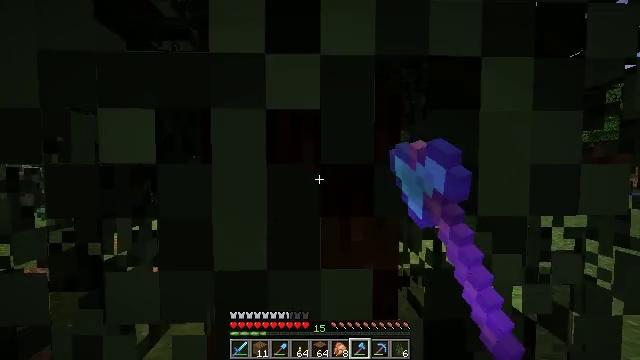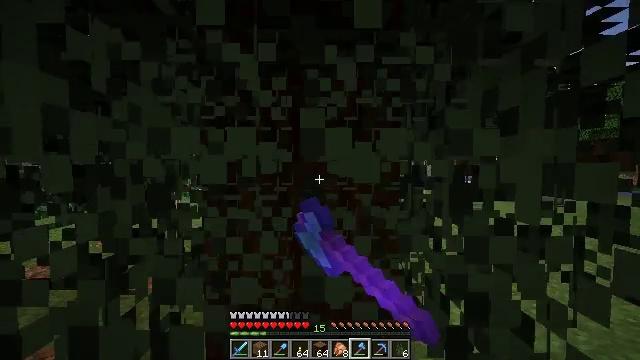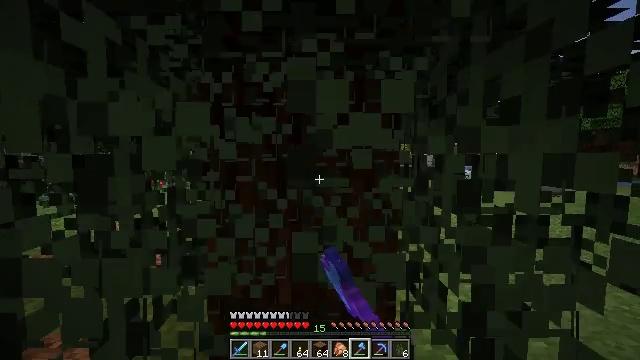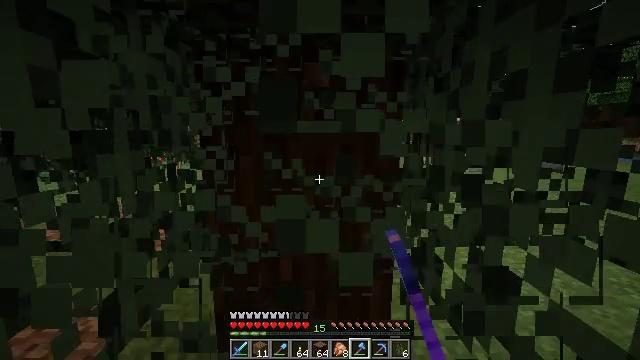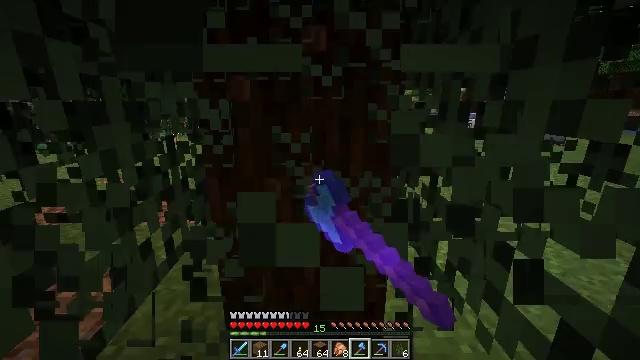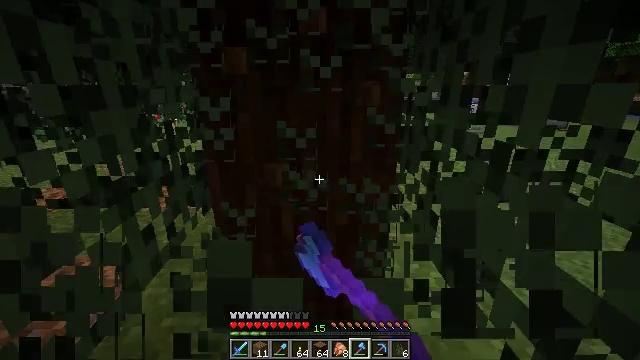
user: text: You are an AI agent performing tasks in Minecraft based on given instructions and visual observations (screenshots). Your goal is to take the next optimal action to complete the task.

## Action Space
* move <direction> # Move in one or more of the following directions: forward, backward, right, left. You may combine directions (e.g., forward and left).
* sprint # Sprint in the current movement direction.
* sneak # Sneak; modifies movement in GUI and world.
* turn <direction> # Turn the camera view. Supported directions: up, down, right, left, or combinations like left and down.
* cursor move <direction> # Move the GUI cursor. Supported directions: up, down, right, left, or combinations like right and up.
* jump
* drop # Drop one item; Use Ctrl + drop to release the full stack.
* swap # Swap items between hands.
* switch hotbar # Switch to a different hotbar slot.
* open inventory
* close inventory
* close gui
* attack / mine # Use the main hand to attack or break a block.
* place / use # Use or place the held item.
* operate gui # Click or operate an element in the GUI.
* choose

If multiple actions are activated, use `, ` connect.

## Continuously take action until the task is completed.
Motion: motion action
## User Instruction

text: Break the spruce leaves to clear the area.
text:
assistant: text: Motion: attack / mine
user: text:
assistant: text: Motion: turn down, attack / mine
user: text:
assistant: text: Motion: turn down, attack / mine
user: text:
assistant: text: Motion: turn down, attack / mine
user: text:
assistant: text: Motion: turn down, attack / mine
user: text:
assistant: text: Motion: attack / mine